Interaction volume radius: 5 \u00c5
Interaction volume height: 25 \u00c5
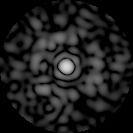
Disorder parameter: 0.7812